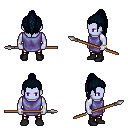
a pixel art fantasy rpg character, male body template, dark elf, purple skin, chain tabard jacket, gold greaves, raven long topknot hairstyle, bracelets, black shoes, spear, four views (front, back, left, right), 2x2 character sprite sheet, small pixel art, hard edges, no anti-aliasing